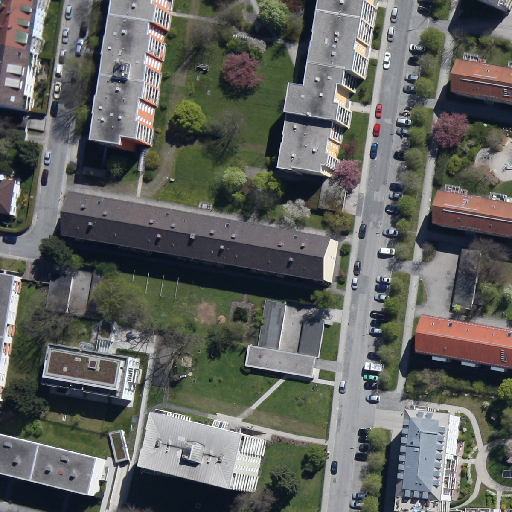
Referring expression: impervious surface